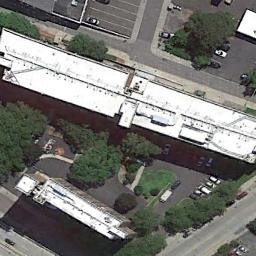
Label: industrial_area